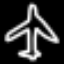
Label: airplane